Question: I have a table that is during odd things with its alignment. IT is a UITableView on top of a view controller.

Why is there so much distance (the green line) between the navigation bar and the first cell? And why is there a small gap between the cell and the left side off the screen (red line)?
I can of course correct this with IB by dragging the TableView off screen but would rather fix this the 'right way' and understand why its doing this in the first place.
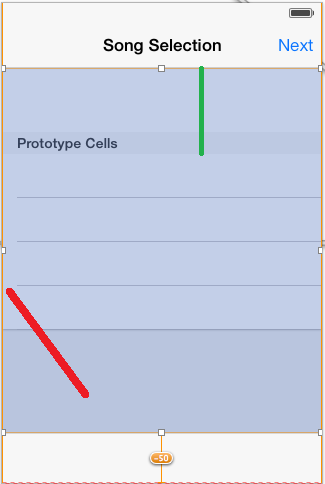
Answer: Green line: do you have a table header view? If not, what is the content inset of the table view? Either of those can introduce some extra space atop the table view.
Red line: that's how table view separators are supposed to look by default. You can change that value by updating the 'separatorInset' property.
A nitpick: you can't have a table view "on top of" a view controller. A view controller can a table view as its view (especially if it's a table view controller), or you can have a table view (as a subview of) another view managed by a view controller. View controllers, as non-view objects, never appear directly onscreen.